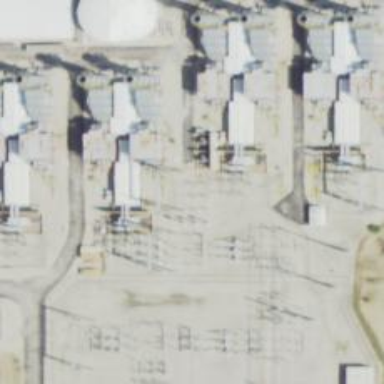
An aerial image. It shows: Gas turbine generator powered by gas.